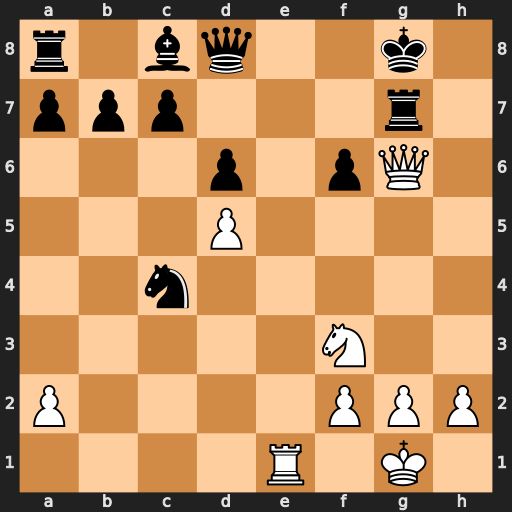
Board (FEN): r1bq2k1/ppp3r1/3p1pQ1/3P4/2n5/5N2/P4PPP/4R1K1
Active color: w
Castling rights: -
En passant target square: -
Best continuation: Re8+ Qxe8 Qxe8+